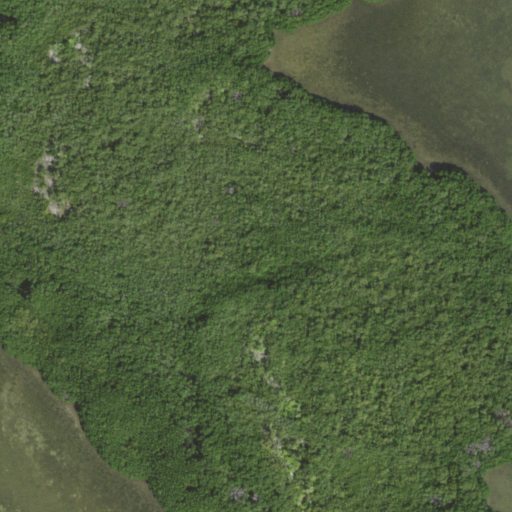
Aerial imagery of island in Florida named Summer Resort Key containing woody wetlands, herbaceous wetlands, and open water